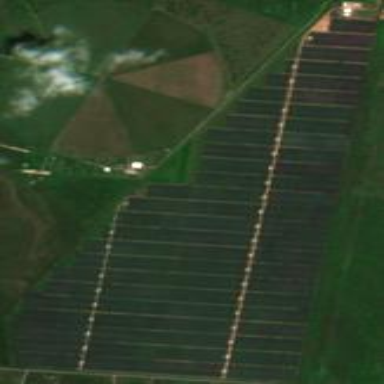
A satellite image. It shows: Solar power plant utilizing photovoltaic technology.